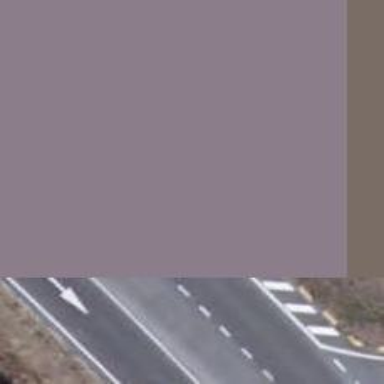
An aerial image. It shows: Stop road.